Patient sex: M
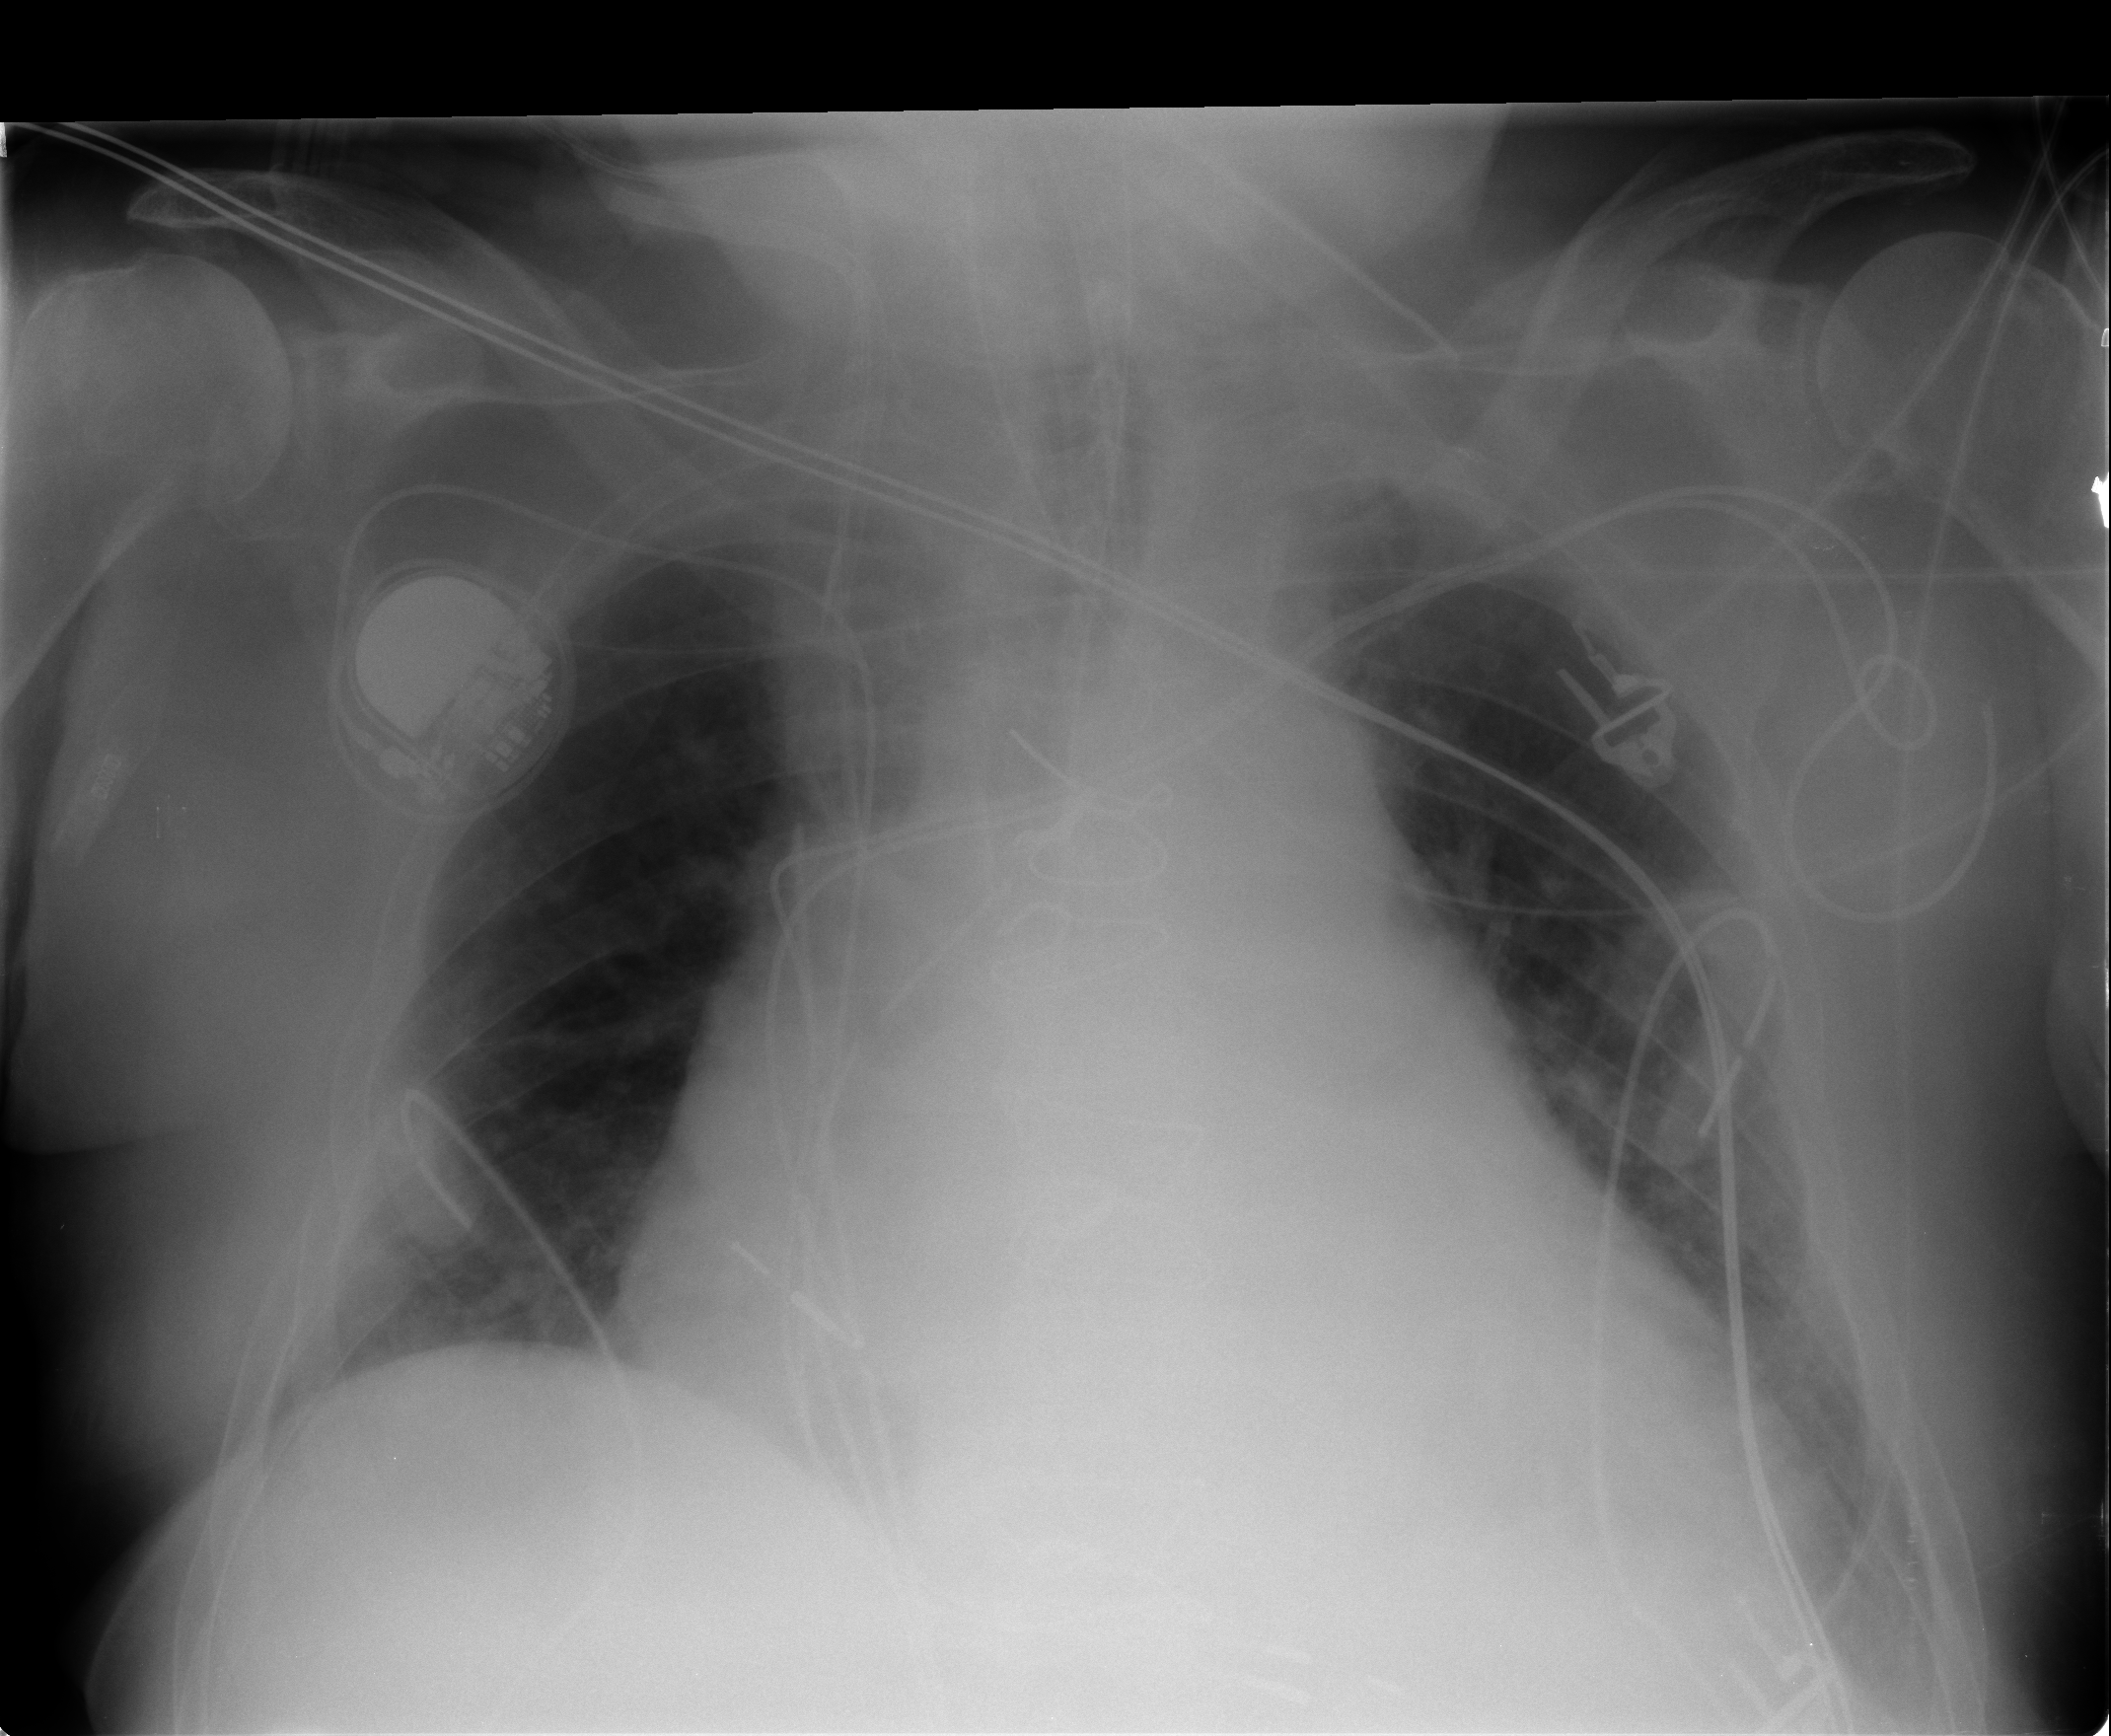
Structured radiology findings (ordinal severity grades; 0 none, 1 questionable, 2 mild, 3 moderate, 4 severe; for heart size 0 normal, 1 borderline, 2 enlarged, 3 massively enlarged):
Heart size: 3
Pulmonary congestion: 2
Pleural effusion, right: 1
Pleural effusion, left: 0
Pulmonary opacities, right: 0
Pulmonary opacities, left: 0
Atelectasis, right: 2
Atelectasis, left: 2